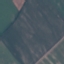
Land use / land cover: AnnualCrop